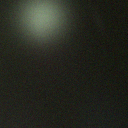
Screen state: off